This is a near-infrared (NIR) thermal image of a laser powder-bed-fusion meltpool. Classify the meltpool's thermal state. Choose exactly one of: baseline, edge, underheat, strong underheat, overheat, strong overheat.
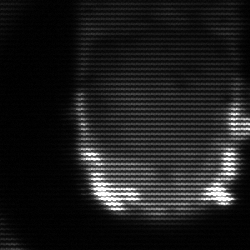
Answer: baseline